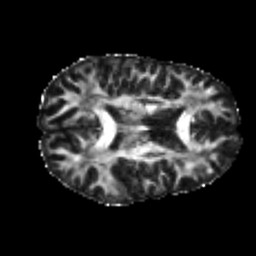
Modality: FA
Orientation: axial
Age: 26
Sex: male
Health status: healthy
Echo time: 0.074 s